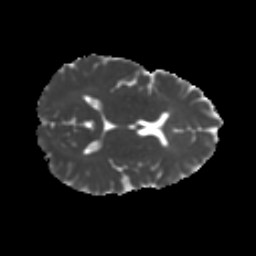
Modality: MD
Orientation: axial
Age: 42
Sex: female
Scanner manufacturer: ge
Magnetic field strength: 3 T
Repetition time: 7.8 s
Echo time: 0.0606 s